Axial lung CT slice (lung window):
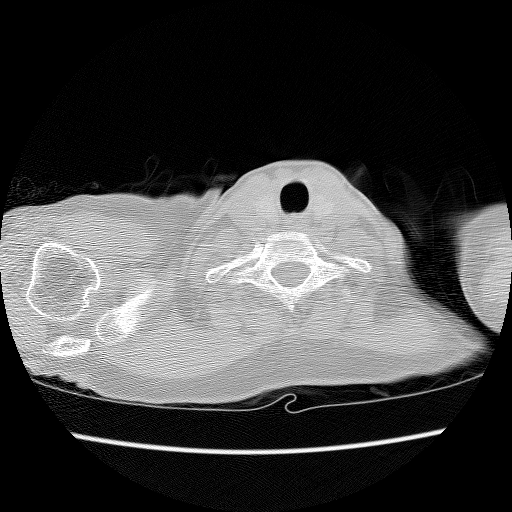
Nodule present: no